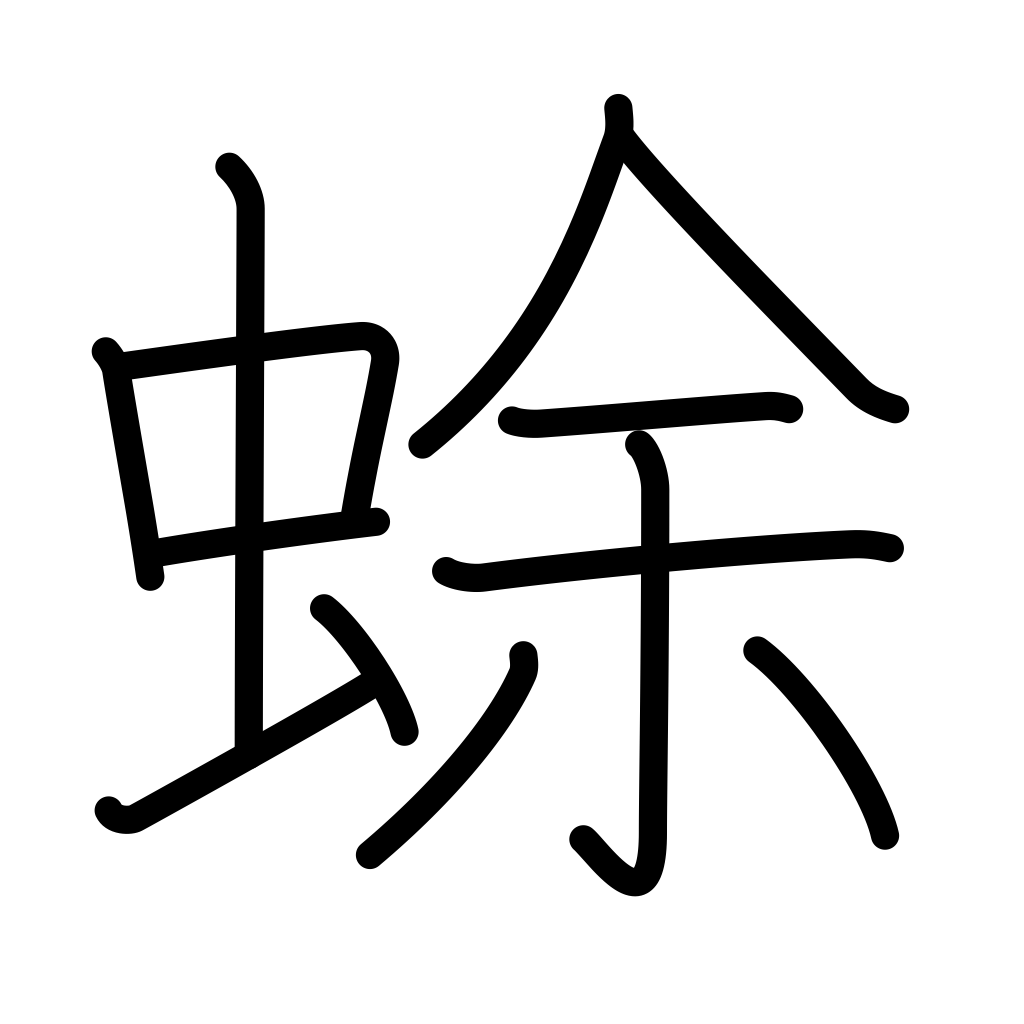
Meaning: toad